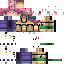
A female human skin with pale skin, wearing brown long hair dressed in a blue hoodie and blue pants, featuring a closed mouth.